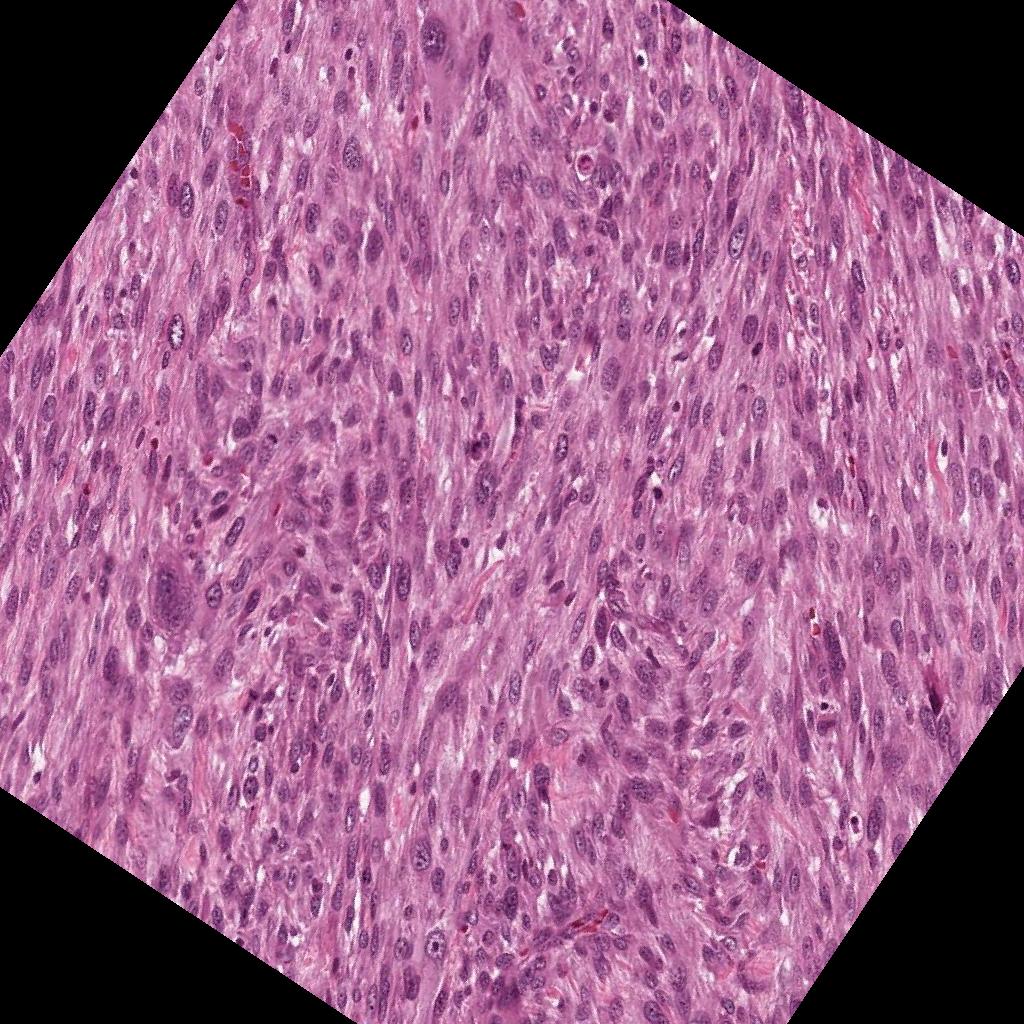
Label: Viable